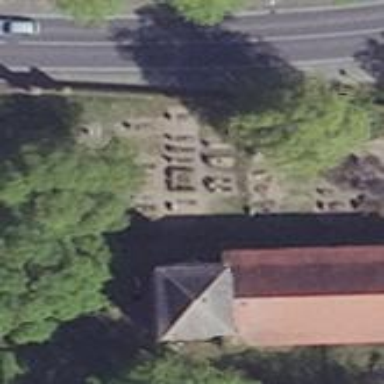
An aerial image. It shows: Cemetery.